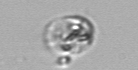
Label: Amoeba